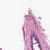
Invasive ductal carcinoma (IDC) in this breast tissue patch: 0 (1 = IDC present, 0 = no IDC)